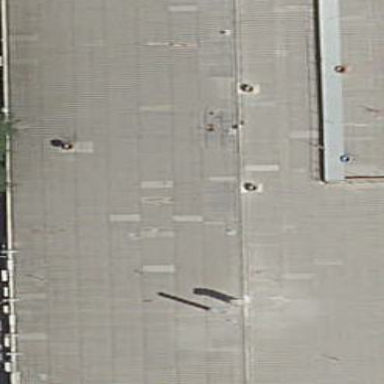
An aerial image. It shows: Industrial building.